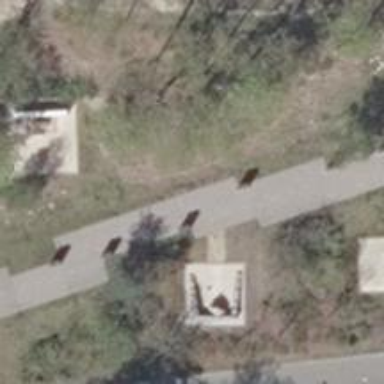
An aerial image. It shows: Historic memorial.